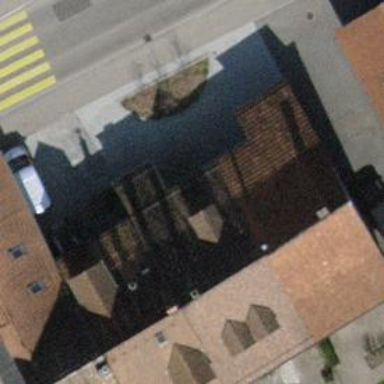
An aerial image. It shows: Terrace building.